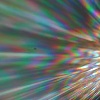
Label: sunburn